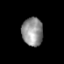
Tissue: prostate
Cell type: T cells
Senescence score: 0.3562
Nuclear area (px): 585
Mean DAPI intensity: 145.152